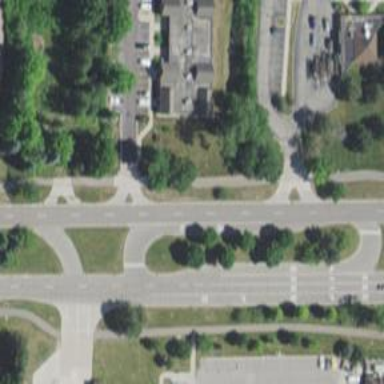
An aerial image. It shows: Secondary link road.